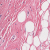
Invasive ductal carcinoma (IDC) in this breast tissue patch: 0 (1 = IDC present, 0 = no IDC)